Field crop: tomato
Growth stage: 2
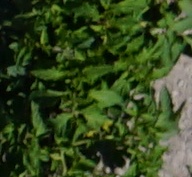
Species: tomato